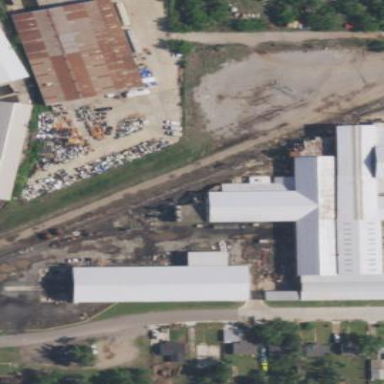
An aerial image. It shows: Industrial area.